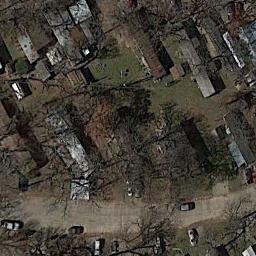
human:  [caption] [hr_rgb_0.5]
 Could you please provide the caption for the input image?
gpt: The mobile home park has some mobile homes and bare trees and a road goes through the mobile home park .

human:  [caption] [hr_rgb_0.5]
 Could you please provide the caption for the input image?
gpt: There are three rows of mobile homes .

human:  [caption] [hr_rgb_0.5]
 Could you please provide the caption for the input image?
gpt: The mobile home park is on the bare land next to the road .

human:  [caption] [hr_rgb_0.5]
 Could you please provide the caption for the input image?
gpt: A few cars are in the mobile home park .

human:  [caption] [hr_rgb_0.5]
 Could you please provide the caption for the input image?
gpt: There are some buildings and withered trees in the mobile home park .